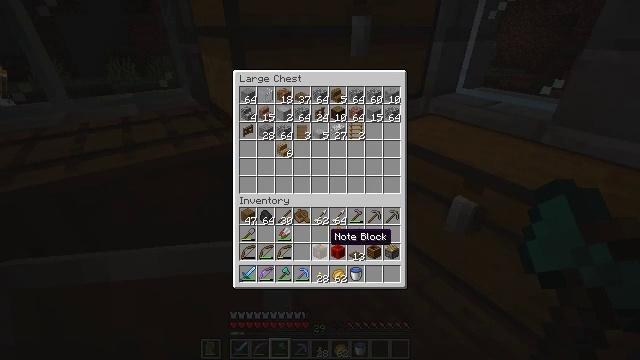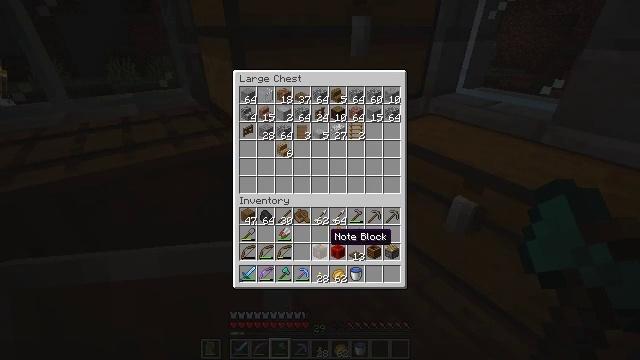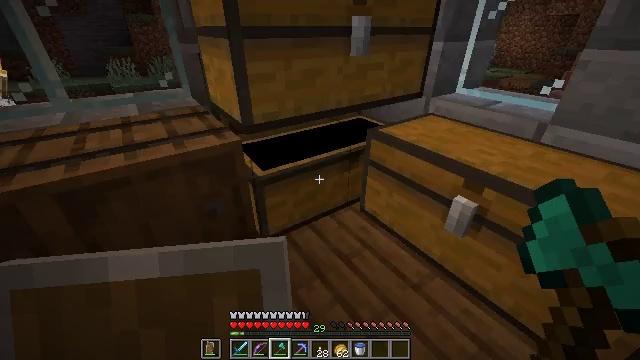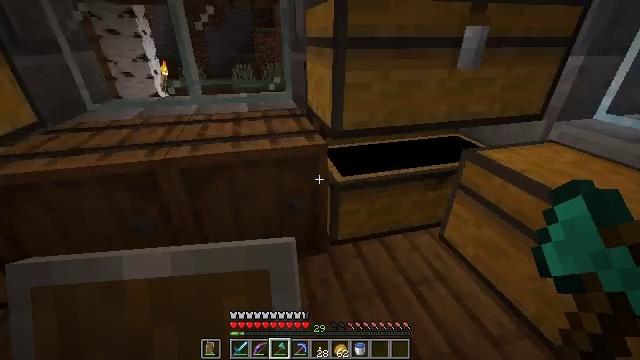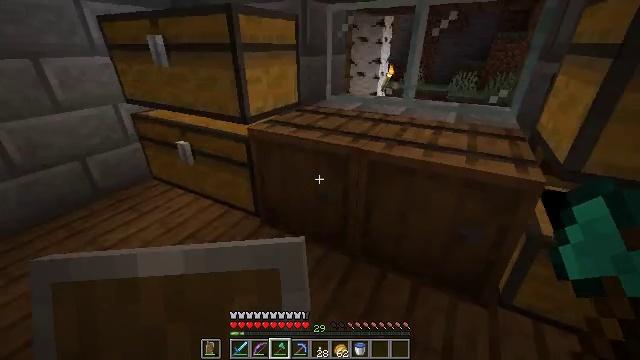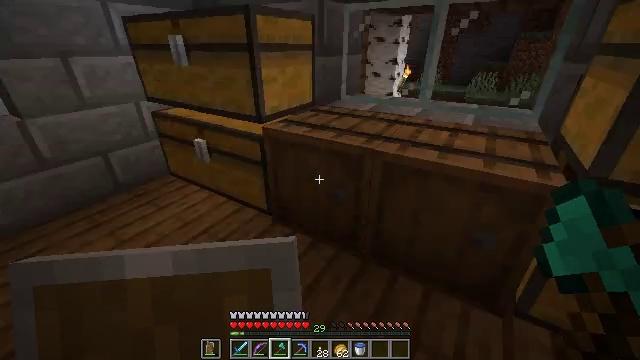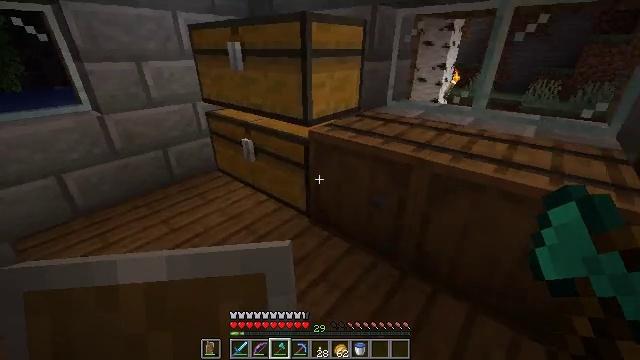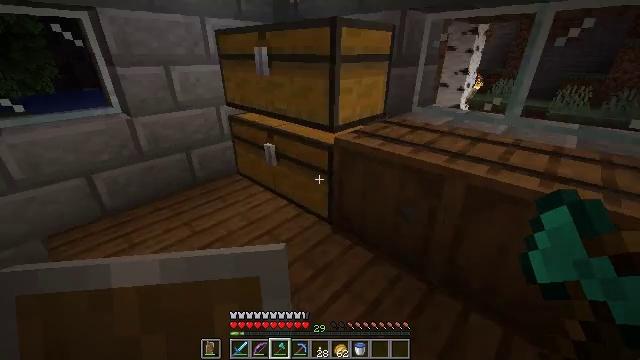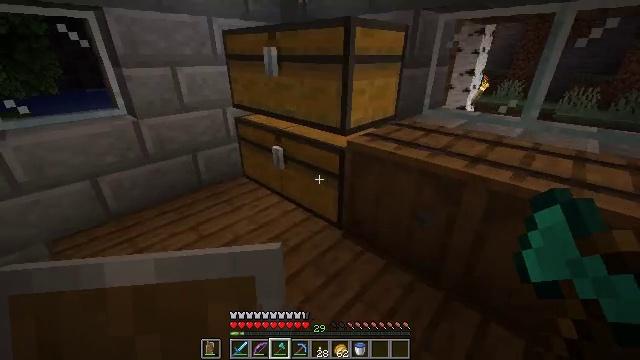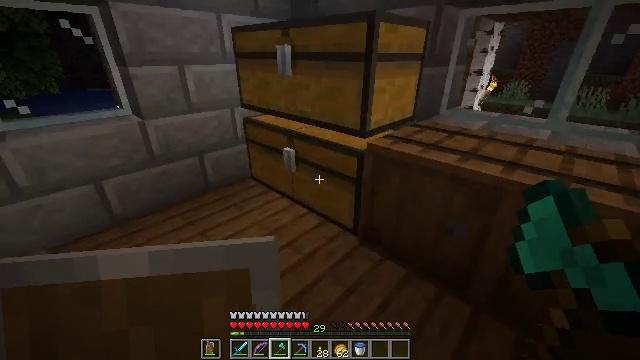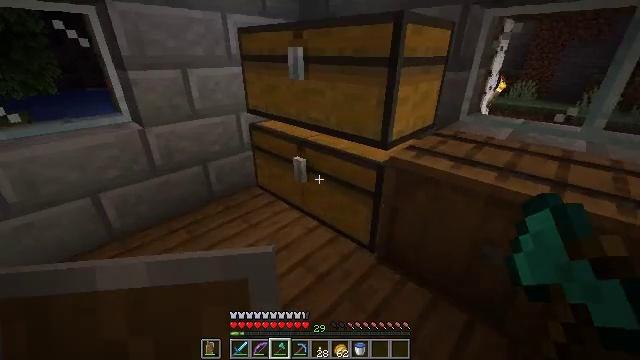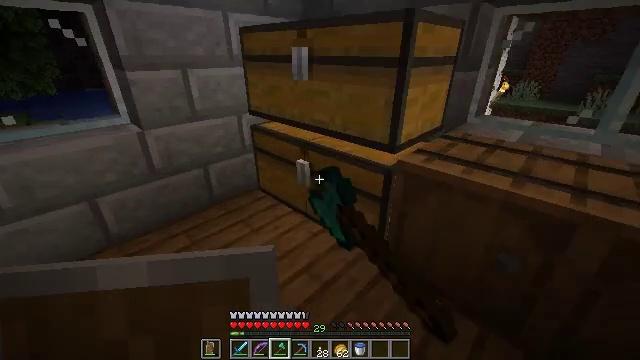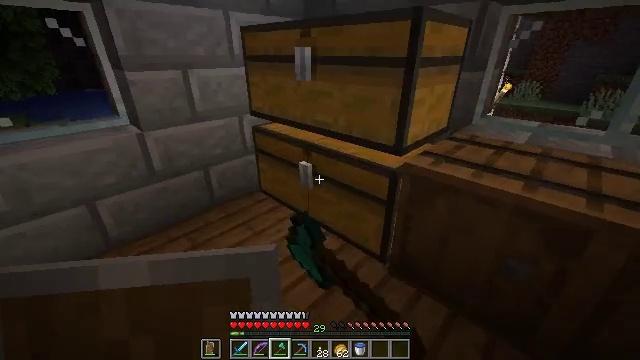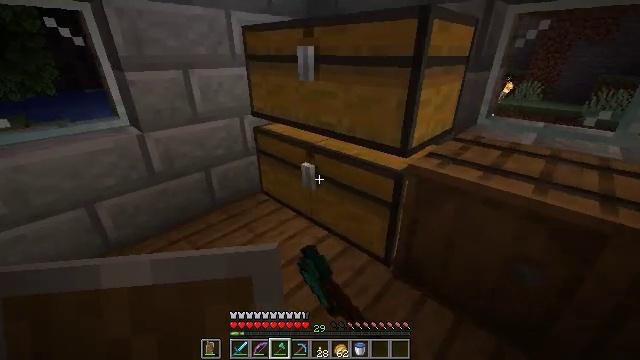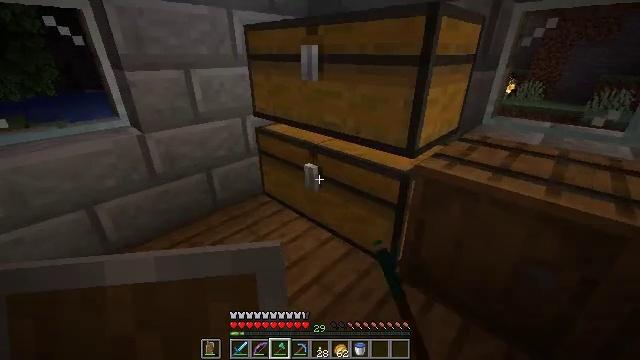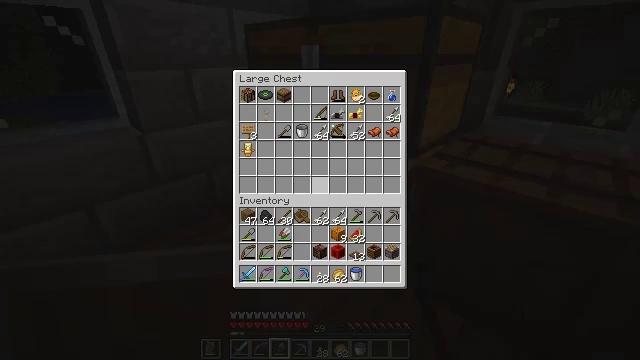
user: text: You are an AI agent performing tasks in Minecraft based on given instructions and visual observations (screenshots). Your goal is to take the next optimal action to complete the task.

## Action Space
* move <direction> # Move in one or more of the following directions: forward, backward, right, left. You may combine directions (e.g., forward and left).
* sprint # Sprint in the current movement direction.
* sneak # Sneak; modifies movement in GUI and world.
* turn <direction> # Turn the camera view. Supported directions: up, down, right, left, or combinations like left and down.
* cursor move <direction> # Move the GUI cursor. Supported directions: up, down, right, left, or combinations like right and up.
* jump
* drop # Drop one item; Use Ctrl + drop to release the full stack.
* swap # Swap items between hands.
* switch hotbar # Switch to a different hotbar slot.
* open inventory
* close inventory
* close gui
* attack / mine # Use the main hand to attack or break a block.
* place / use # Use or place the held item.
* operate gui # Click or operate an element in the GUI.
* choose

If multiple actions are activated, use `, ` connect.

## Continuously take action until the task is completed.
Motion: motion action
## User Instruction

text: Get redstone by crafting with appropriate materials.
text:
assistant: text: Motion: no_op
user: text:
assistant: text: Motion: no_op
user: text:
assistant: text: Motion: turn left and up, close gui
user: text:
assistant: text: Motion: turn left and up
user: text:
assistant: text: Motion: turn left
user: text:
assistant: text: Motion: move left, turn left
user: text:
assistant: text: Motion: move forward and move left, turn left
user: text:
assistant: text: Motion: move forward and move left
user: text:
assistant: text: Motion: move forward and move left
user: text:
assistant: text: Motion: move forward, use / place
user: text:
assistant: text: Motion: use / place
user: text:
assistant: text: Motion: no_op
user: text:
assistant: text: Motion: no_op
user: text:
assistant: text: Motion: no_op
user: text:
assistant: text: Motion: open gui
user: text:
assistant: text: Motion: no_op
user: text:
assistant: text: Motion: no_op
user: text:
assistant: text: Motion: no_op
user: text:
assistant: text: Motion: cursor move left
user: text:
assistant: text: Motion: sneak, cursor move left and down
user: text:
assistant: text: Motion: sneak
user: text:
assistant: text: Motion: sneak
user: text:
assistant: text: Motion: sneak, cursor move left and down
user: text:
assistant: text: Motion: sneak, cursor move down
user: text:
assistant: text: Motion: sneak, cursor move down
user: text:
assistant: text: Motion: sneak, cursor move right and down
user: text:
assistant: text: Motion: sneak
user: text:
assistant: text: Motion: sneak, cursor move up
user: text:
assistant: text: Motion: sneak, cursor move up
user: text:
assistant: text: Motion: cursor move left and up